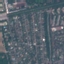
Label: Residential